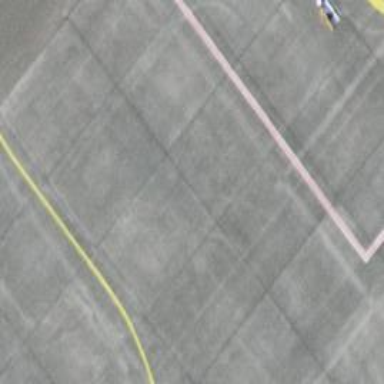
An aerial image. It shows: Image of helipad at airport.